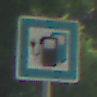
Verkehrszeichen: LadestationFuerElektrofahrzeuge
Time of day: MorningAfternoon
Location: Outdoor (Urban)
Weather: PartlyCloudy
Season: NotSpecified
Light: Natural